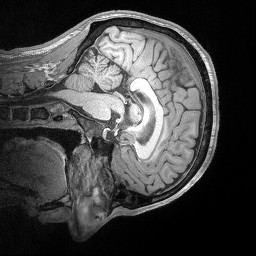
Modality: T1w
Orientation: sagittal
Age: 37
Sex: male
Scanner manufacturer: siemens
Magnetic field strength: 3 T
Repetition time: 2.53 s
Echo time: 0.00164 s